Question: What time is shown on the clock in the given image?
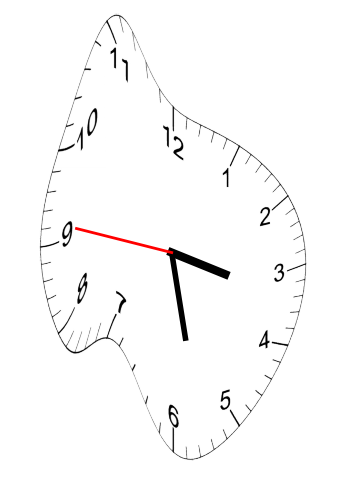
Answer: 03:27:46